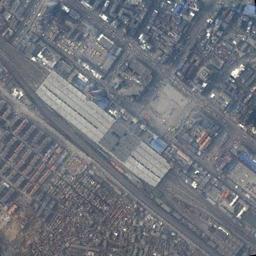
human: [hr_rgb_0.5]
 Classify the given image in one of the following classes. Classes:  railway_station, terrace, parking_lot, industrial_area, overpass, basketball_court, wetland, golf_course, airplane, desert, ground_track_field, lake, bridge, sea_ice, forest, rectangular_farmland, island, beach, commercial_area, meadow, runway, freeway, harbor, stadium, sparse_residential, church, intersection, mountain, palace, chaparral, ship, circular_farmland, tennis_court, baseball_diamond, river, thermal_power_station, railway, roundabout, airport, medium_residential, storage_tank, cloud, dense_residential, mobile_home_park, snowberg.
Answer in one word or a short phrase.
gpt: railway_station